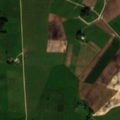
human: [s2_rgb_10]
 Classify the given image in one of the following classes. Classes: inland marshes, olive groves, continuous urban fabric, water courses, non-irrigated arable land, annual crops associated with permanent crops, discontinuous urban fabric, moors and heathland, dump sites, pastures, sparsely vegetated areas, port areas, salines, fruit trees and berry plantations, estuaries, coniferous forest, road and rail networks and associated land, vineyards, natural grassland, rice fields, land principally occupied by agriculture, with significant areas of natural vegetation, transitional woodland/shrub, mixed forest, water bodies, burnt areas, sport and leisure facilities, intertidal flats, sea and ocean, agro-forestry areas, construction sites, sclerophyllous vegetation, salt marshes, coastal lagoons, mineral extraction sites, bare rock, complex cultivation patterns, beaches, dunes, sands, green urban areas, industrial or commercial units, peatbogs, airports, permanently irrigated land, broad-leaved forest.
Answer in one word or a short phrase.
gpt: non-irrigated arable land, pastures, complex cultivation patterns, broad-leaved forest